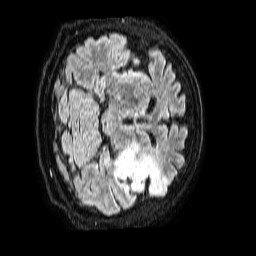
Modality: FLAIR
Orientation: axial
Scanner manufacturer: philips
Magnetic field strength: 1.5 T
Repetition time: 4.8 s
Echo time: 0.3 s